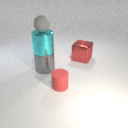
large gray metal cylinder to the left of large red metal cube